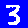
Digit: 3